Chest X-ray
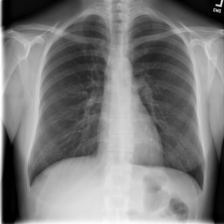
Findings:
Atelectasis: negative
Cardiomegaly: negative
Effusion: negative
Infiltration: negative
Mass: negative
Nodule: negative
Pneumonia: negative
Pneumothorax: negative
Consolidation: negative
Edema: negative
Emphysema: negative
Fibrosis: negative
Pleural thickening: negative
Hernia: negative